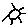
Label: sun